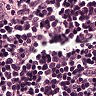
Metastatic tissue present: no